Question: I have a list view with items containing multiple buttons. The layout for one item looks something like this:

I have an overlaying transparent view, covering each entire list item. This view listens to two gestures: 'onDoubleTap' and 'onSingleTapConfimred'.
To trigger the click listeners on the underlying buttons i can just dispatch the touch events from the overlaying touch listener, but this show the selectors and states on the buttons (for example changed background color on press). I also only want the trigger click events when the overlaying view has fired 'onSingleTapConfimred'
'''
...
final DtGestureDetector detector = new DtGestureDetector(position);
final GestureDetector gd = new GestureDetector(convertView.getContext(), detector);
postViewHolder.viewOverlay.setOnTouchListener(new OnTouchListener() {
@Override
public boolean onTouch(View v, MotionEvent event) {
//i want to trigger this only onSingleTapConfirmed and set the view selector on touch
//postViewHolder.txtMessage.onTouchEvent(event);
//postViewHolder.layPhoto.onTouchEvent(event);
gd.onTouchEvent(event);
return true;
}
});
...
private class DtGestureDetector extends GestureDetector.SimpleOnGestureListener {
private int position;
public DtGestureDetector(int position) {
super();
this.position = position;
}
public boolean onDoubleTap(MotionEvent e) {
Log.d(tag, "DoubleTap"+position);
return true;
}
@Override
public boolean onSingleTapConfirmed(MotionEvent e) {
Log.d(tag, "SingleTap"+position);
return true;
}
}
'''
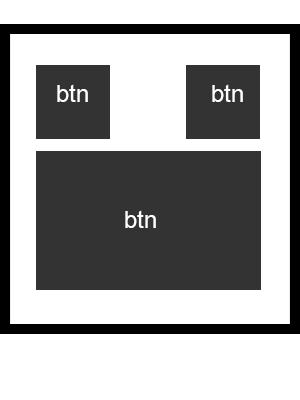
Answer: I could solve this by setting state programmatically
'''
int[] state = new int[] {android.R.attr.state_window_focused, android.R.attr.state_focused};
drawable.setState(state);
'''